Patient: sex M, age 57
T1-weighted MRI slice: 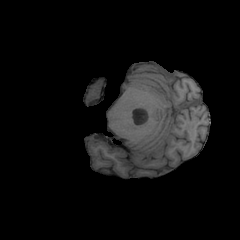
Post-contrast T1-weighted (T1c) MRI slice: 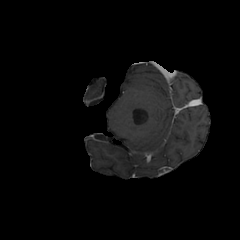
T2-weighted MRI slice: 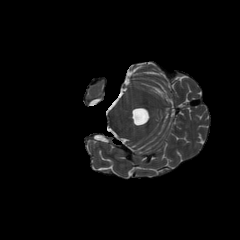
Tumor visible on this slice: no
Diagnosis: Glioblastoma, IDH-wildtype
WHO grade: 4